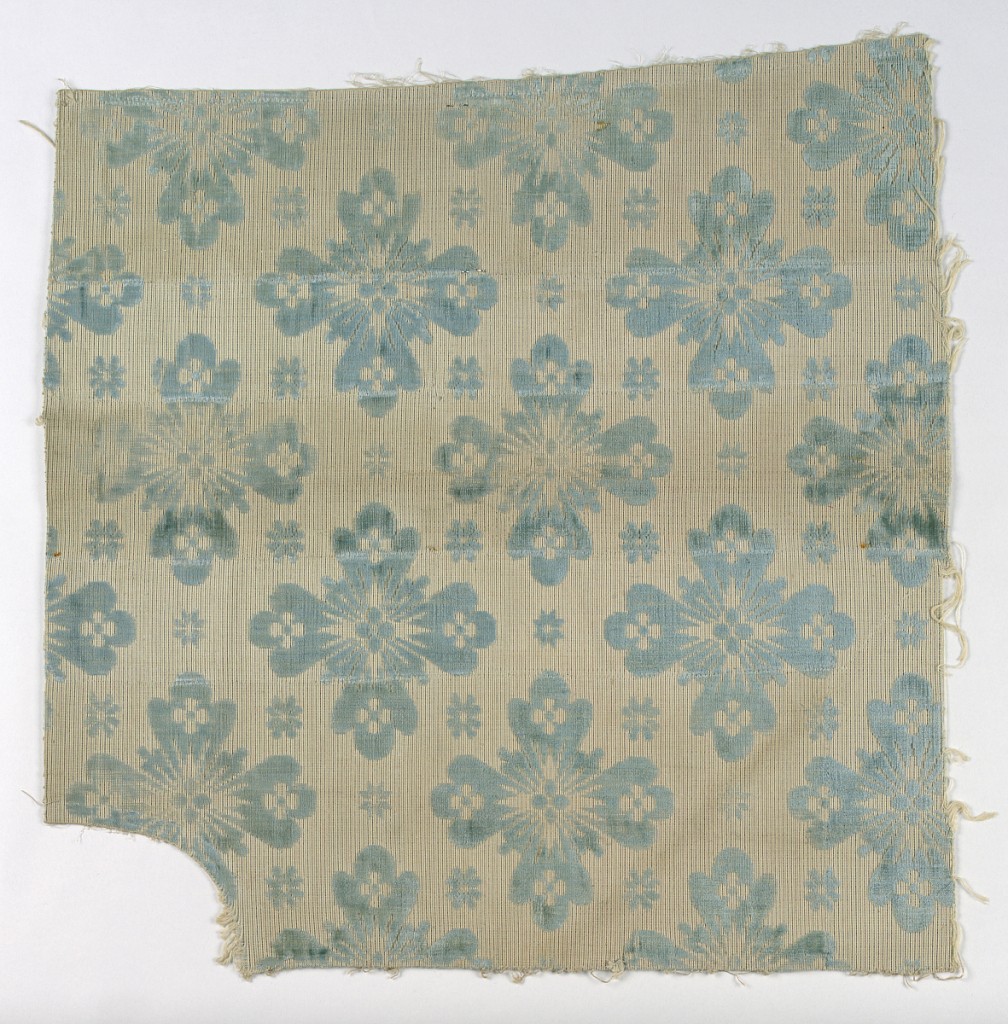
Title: Fragment
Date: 19th century
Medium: silk Technique: cut and uncut supplementary warp pile (velvet)
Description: Fragment in blue and white in a pattern of large-scale floral forms alternating with small-scale star form.